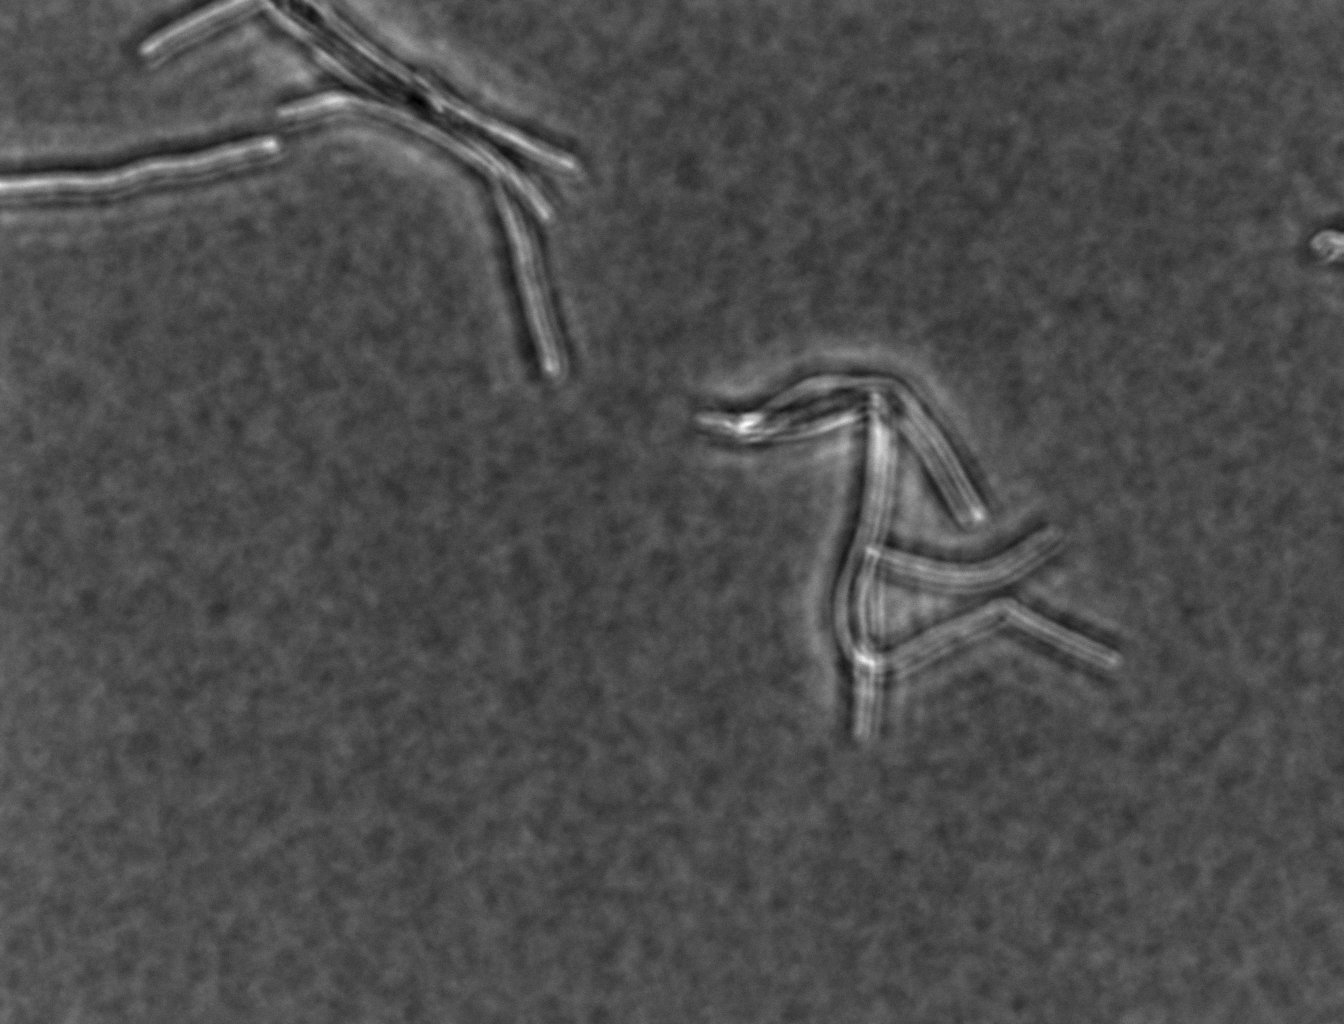
various_fewshot